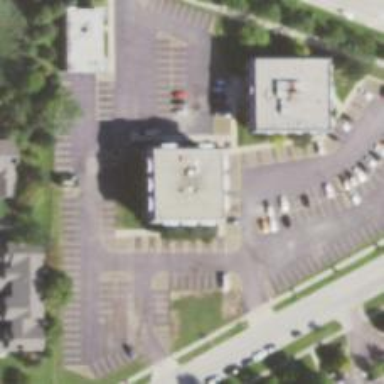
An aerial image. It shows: Healthcare clinic.